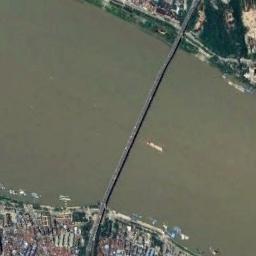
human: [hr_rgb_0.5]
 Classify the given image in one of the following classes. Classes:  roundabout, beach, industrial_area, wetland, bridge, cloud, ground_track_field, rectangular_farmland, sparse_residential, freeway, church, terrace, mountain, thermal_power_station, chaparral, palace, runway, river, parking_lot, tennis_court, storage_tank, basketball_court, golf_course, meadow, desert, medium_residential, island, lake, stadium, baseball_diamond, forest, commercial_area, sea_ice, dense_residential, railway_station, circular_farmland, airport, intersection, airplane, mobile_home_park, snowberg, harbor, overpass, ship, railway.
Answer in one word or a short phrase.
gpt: bridge